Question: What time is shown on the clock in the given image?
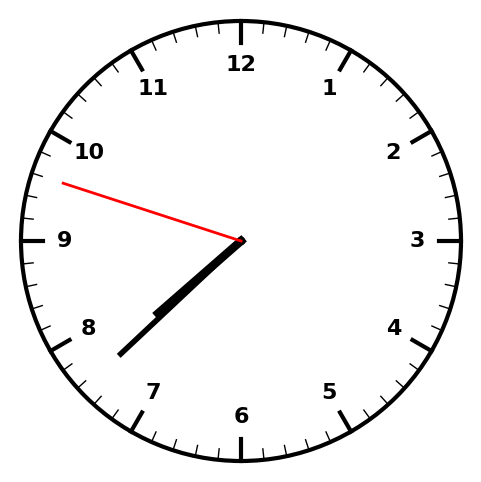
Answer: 07:37:48